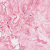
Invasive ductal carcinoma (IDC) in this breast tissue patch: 0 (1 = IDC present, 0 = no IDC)